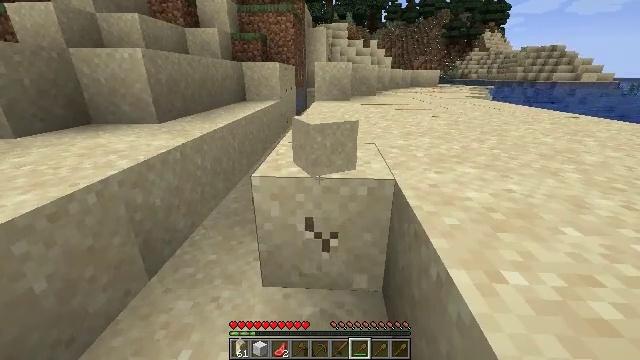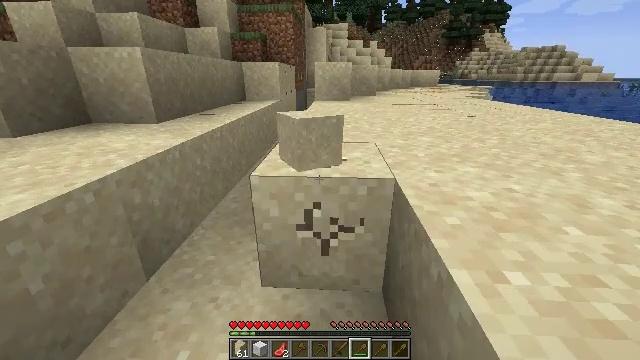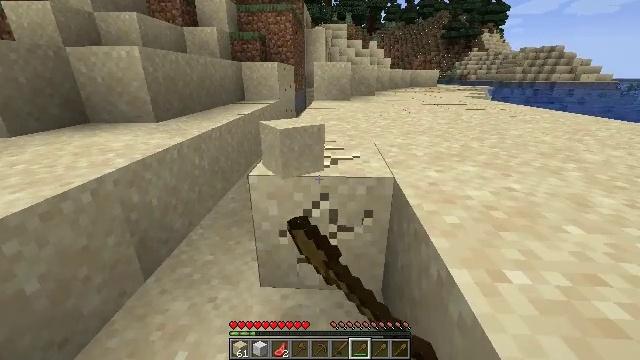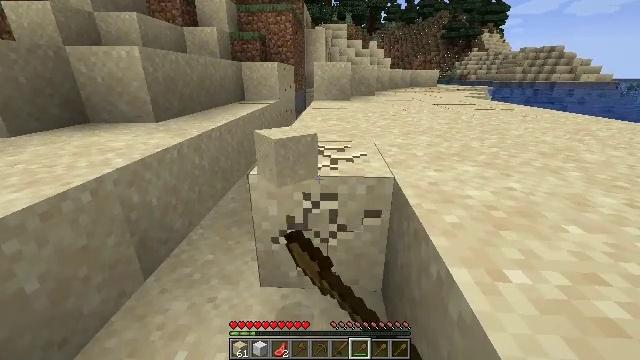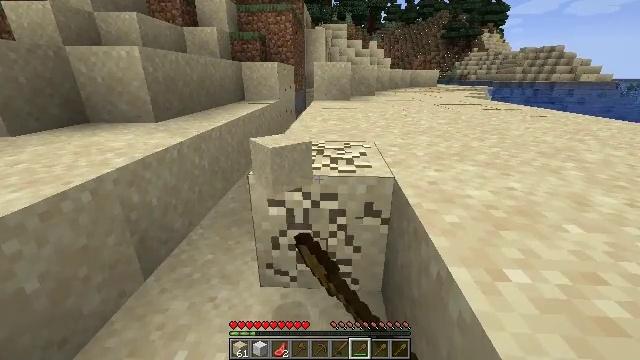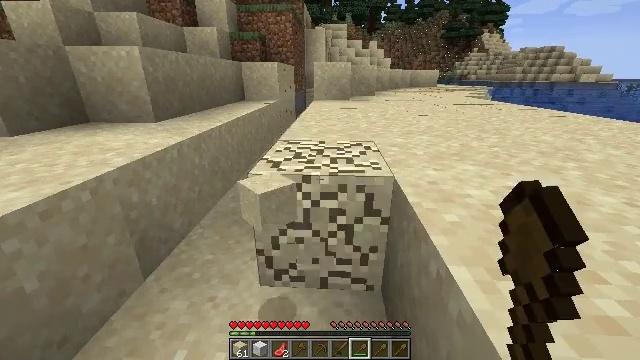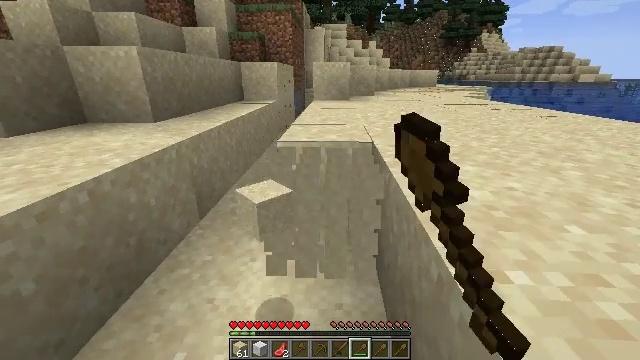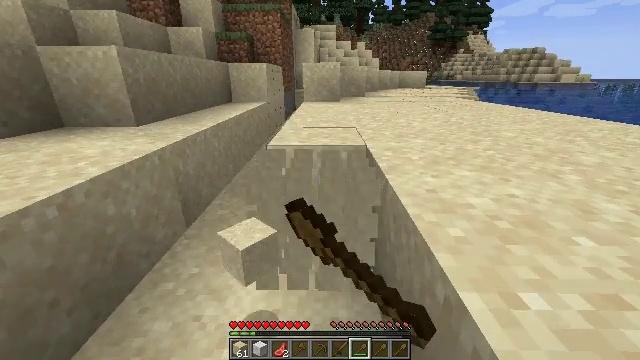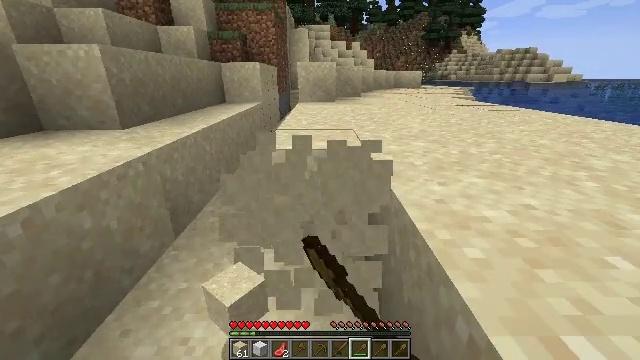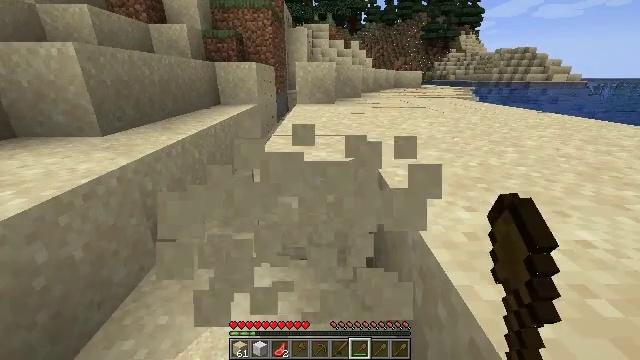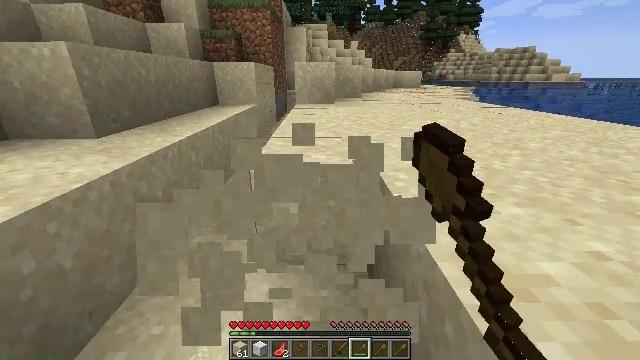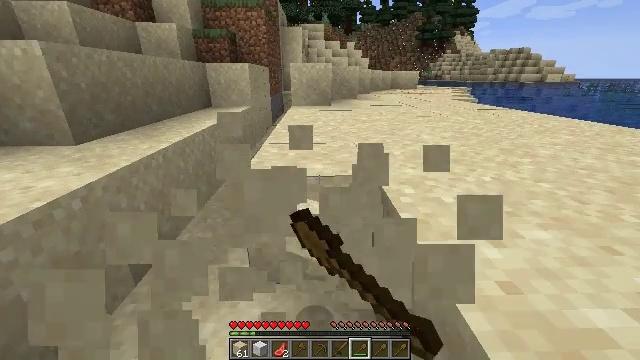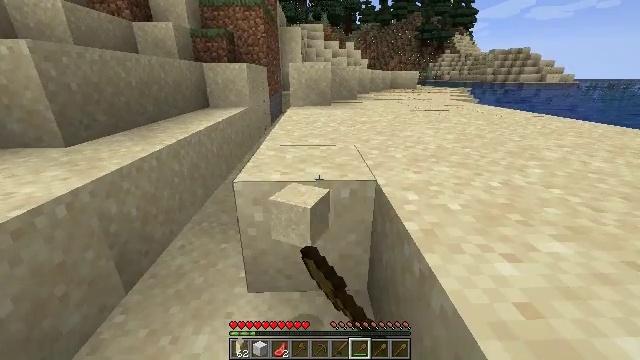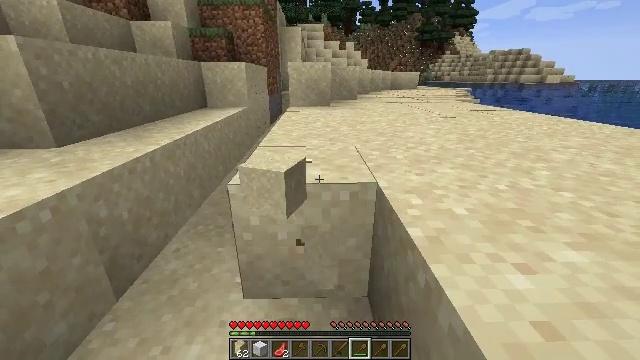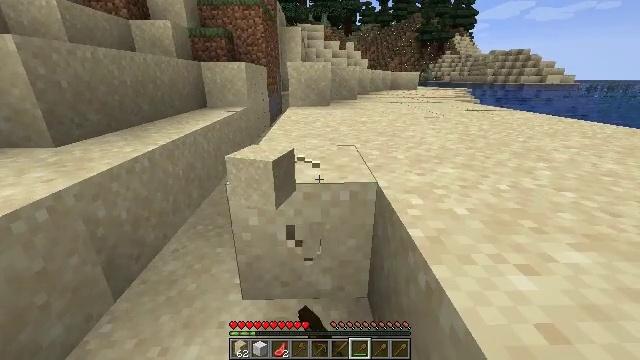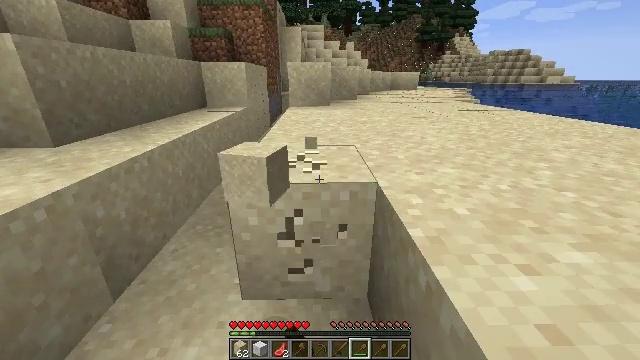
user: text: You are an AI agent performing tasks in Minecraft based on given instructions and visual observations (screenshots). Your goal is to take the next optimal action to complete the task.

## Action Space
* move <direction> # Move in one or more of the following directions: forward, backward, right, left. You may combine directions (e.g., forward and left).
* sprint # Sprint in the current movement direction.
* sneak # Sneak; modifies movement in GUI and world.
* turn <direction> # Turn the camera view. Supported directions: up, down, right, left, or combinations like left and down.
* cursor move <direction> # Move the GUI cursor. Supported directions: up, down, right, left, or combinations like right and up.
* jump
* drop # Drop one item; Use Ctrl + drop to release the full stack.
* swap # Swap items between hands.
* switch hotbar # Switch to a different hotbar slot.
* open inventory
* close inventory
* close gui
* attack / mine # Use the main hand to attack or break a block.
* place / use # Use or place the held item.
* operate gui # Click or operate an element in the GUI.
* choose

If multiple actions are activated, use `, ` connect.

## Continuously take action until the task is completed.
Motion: motion action
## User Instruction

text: Collect sand to make glass.
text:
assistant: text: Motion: attack / mine
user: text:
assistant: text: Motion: attack / mine
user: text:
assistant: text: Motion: attack / mine
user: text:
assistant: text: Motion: attack / mine
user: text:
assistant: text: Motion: attack / mine
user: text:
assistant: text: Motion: move forward, attack / mine
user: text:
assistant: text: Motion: move forward, turn right, attack / mine
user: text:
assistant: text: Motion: move forward, turn right, attack / mine
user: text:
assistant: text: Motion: move forward, attack / mine
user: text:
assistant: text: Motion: move forward, attack / mine
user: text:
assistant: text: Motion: attack / mine
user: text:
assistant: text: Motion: attack / mine
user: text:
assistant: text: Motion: attack / mine
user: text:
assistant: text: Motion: attack / mine
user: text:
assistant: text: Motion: attack / mine
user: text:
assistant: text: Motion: attack / mine
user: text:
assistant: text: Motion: attack / mine
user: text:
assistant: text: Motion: attack / mine
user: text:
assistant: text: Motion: attack / mine
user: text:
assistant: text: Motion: attack / mine
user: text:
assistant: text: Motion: move forward, attack / mine
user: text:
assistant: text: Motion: move forward, attack / mine
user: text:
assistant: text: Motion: move forward, attack / mine
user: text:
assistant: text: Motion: move forward, attack / mine
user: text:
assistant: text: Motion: move forward, attack / mine
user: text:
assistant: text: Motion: move forward, attack / mine
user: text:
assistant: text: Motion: attack / mine
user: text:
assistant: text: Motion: attack / mine
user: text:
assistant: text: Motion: attack / mine
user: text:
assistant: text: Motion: attack / mine